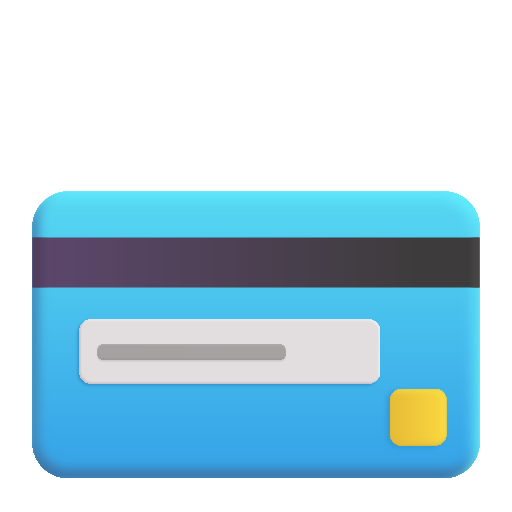
credit card color